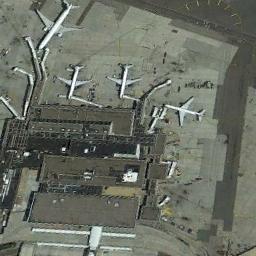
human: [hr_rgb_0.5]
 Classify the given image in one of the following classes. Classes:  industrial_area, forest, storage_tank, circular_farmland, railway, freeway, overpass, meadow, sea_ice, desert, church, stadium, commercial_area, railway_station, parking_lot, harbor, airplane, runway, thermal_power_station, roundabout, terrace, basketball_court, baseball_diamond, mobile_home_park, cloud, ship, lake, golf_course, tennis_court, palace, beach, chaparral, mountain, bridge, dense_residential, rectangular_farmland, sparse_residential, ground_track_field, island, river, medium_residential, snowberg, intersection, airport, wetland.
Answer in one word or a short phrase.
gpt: airplane